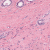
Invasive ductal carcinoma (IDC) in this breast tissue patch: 0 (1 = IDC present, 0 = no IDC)